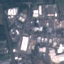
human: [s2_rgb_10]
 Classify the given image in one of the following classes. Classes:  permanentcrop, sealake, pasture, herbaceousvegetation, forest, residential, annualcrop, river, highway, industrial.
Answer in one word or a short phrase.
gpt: Industrial